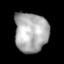
Tissue: lung
Cell type: Epithelial cells
Senescence score: 0.2424
Nuclear area (px): 1304
Mean DAPI intensity: 172.215